Question: I just need a sql server query for following scenario:

Need a query to get a single record of each vehicle type.
I have a table of Vehicle.
Passenger Car, Pickup Truck, MPV are the vehicle type.
There are 4 record of Passenger Car, 2 records of Pickup Truck and a record of Multipurpose Vehicle (MPV).
so I want a query to get the single record of each type.
Thanks
My desire output:
'''
ID Model VehicleType Owner
1 LTD Crown Victoria Passanger XXXXXXXXXX
2 Tacoma Pickup YYYYYY
3 Explorer Multipurpose Vehicle
'''
This kind of output that I want.
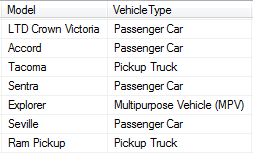
Answer: Try
'''
SELECT DISTINCT [Vehicle Type] FROM your_table
'''
I see your edits. This query gives you exactly what you ask:
'''
WITH t1 AS
(
SELECT
ID, Model, [Vehicle Type], Owner,
RANK() OVER(PARTITION BY [Vehicle Type] order by ID) AS t2
FROM your_table
)
SELECT ID, Model, [Vehicle Type], Owner
FROM t1
WHERE t2 = 1
'''
Check it <URL>